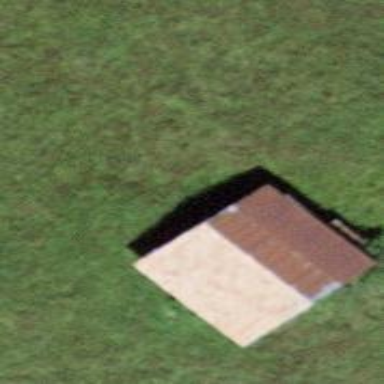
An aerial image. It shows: Barn.